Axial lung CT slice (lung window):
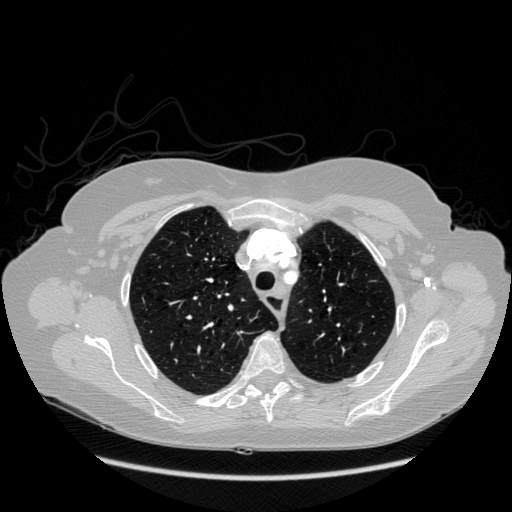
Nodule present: no